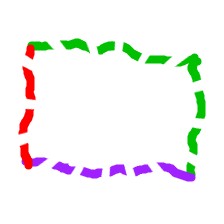
Shape: rectangle